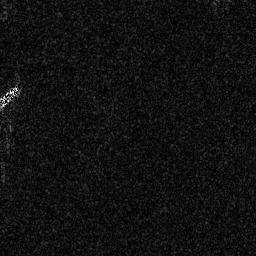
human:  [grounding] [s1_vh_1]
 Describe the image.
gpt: In the satellite image, there is  <ref>1 medium ship </ref> <box>[[0, 32, 8, 42, 0]]</box> located at left.